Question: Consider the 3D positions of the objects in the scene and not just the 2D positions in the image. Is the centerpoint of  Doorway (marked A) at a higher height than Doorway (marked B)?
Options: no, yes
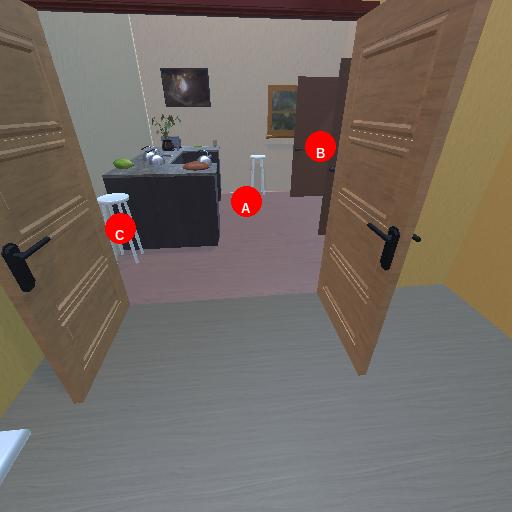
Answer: no